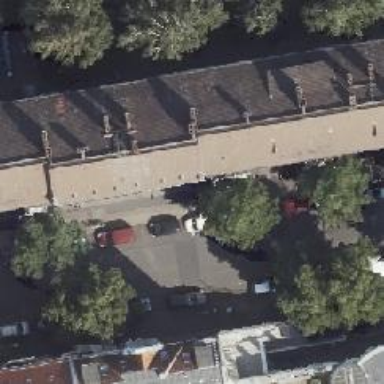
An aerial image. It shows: Bicycle parking located on the sidewalk.